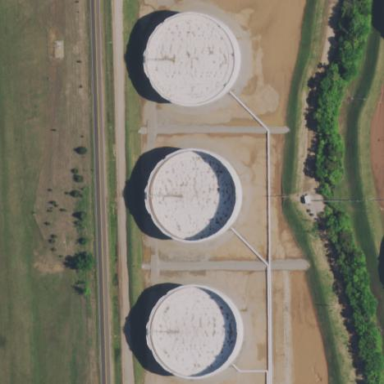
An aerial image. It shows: Storage tank which is man-made and housed in building.